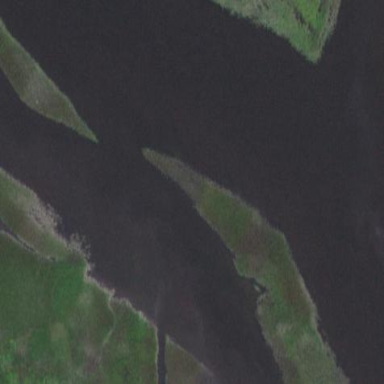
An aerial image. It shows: Marshy wetland area.